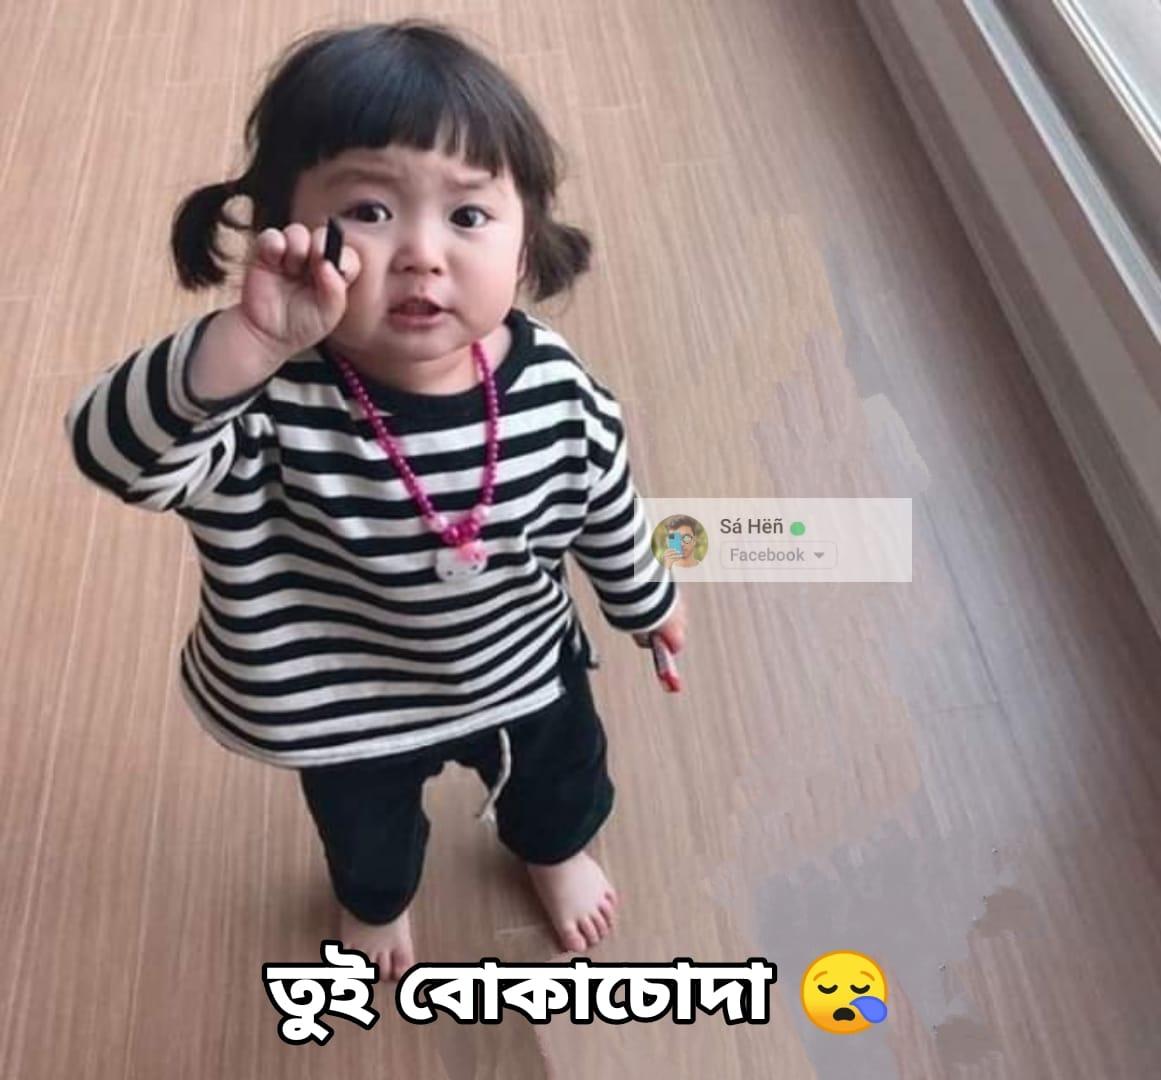
Text: তুই বোকাচোদা।
Label: Non Hate